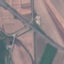
Land use / land cover: Highway